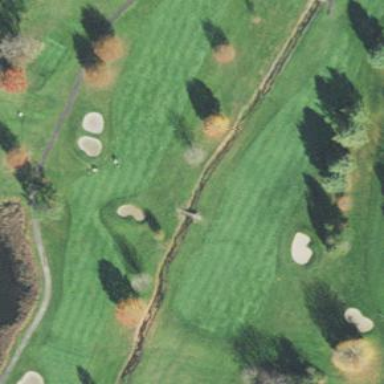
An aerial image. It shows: Golf fairway surrounded by grass.